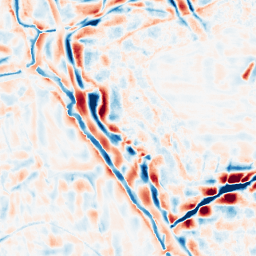
Category: wavelet
Decomposition family: wavelet_dwt
Decomposition parameters: wavelet: sym4
level: 4
Upsampling method: cubic_mitchell
Upsampling parameters: scale: 8
Upsampling scale: 8